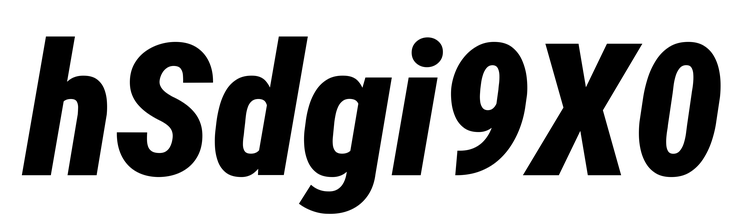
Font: Roboto-Italic_Condensed_Black_Italic